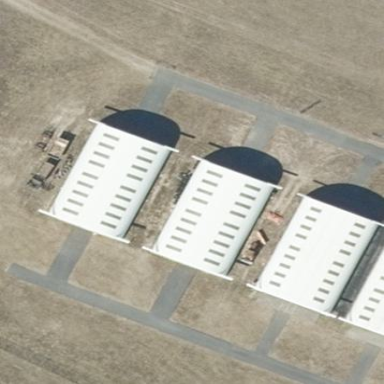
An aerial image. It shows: Hangar building at the airport.